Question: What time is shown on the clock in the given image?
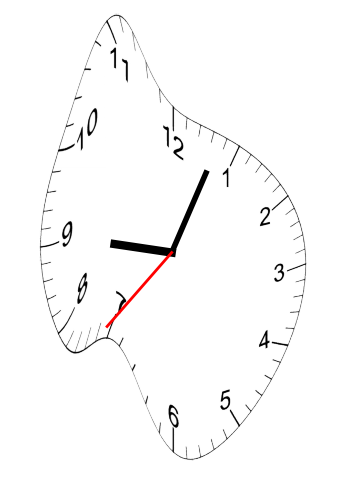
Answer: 09:03:36